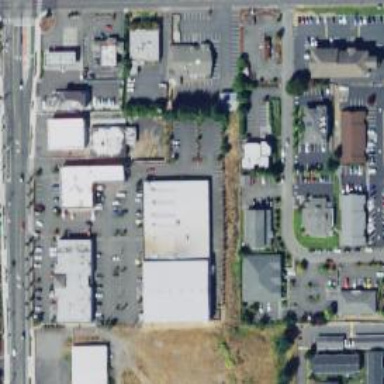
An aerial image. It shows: Commercial area.